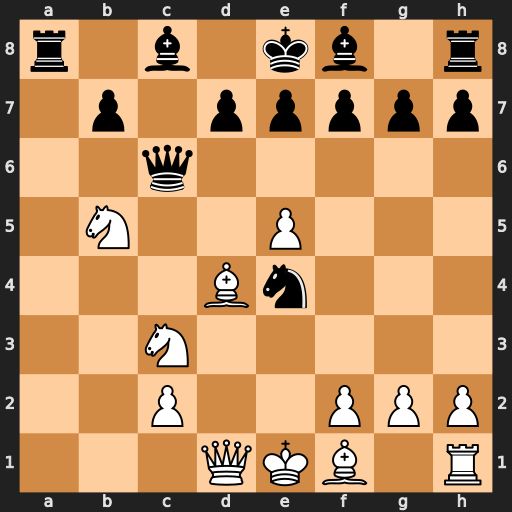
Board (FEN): r1b1kb1r/1p1ppppp/2q5/1N2P3/3Bn3/2N5/2P2PPP/3QKB1R
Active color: w
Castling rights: Kkq
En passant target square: -
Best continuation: Nd5 e6 Nbc7+ Kd8 Bb5 Qxc7 Nxc7